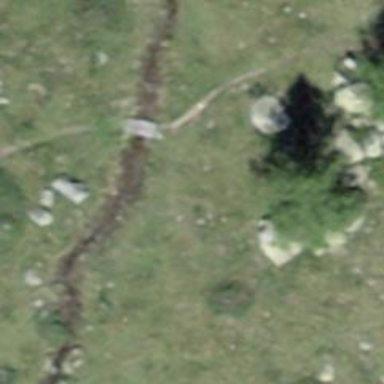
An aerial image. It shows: Path crossing bridge with excellent trail visibility.